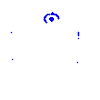
Particle: kaon